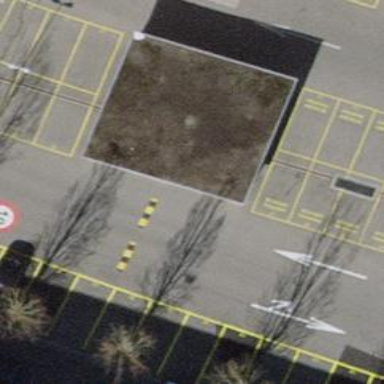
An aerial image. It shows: Shed designated as bicycle parking facility.